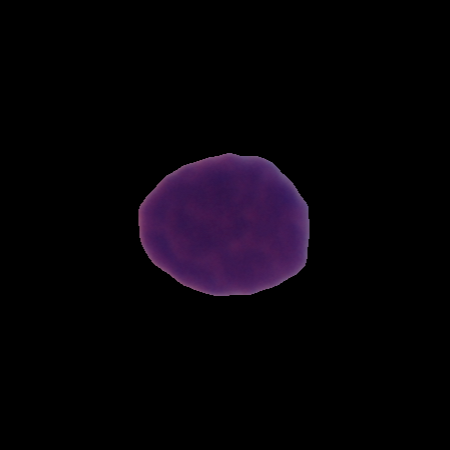
Label: healthy